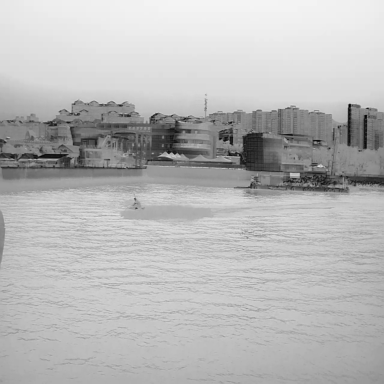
There is a canoe in the infrared image.